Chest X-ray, PA view. Patient: 79 years old, sex M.
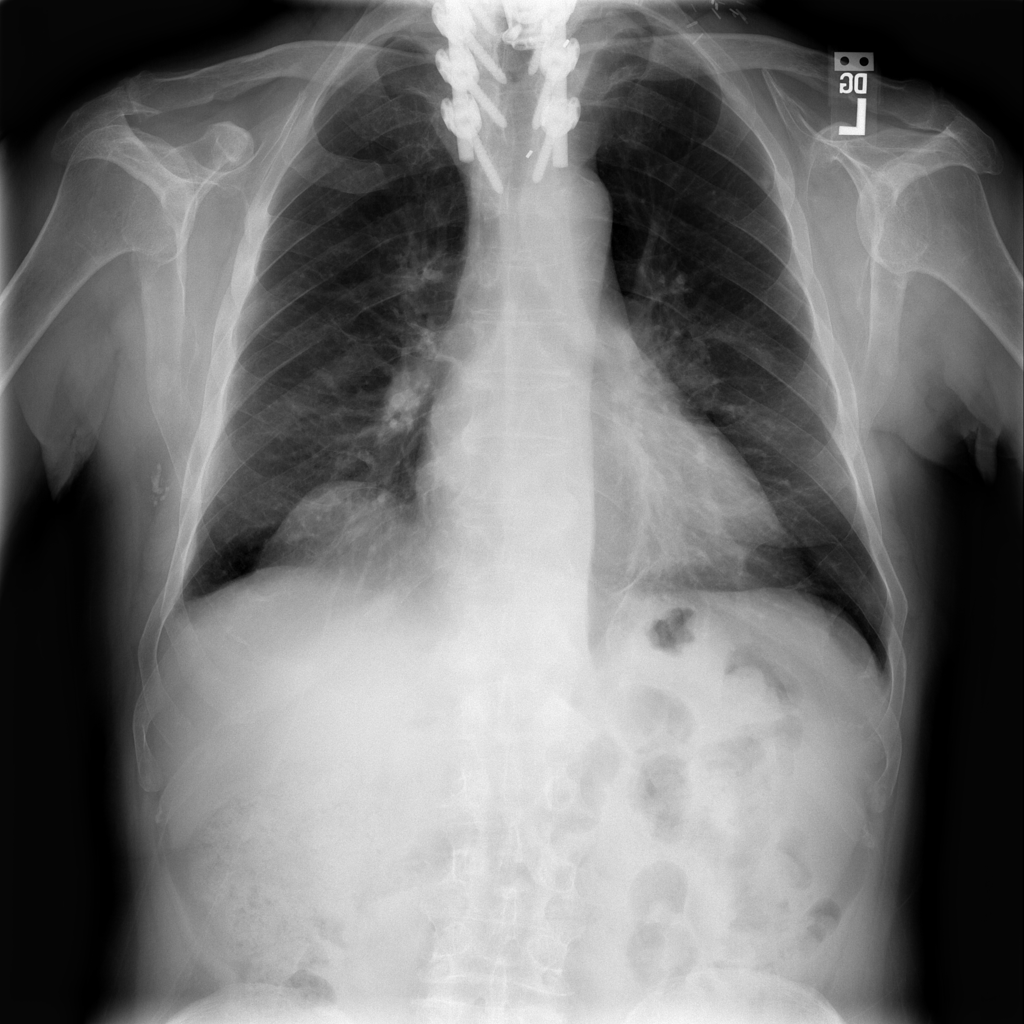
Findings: No Finding